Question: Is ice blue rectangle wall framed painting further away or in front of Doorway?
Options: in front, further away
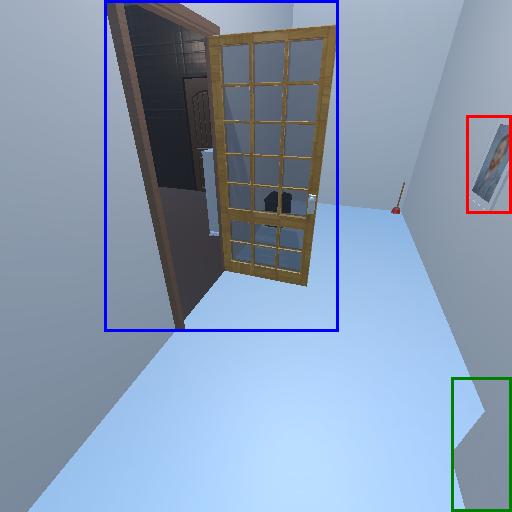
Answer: in front